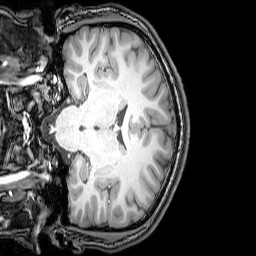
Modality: T1w
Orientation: coronal
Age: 22
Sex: male
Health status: healthy
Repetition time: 0.081 s
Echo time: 0.037 s